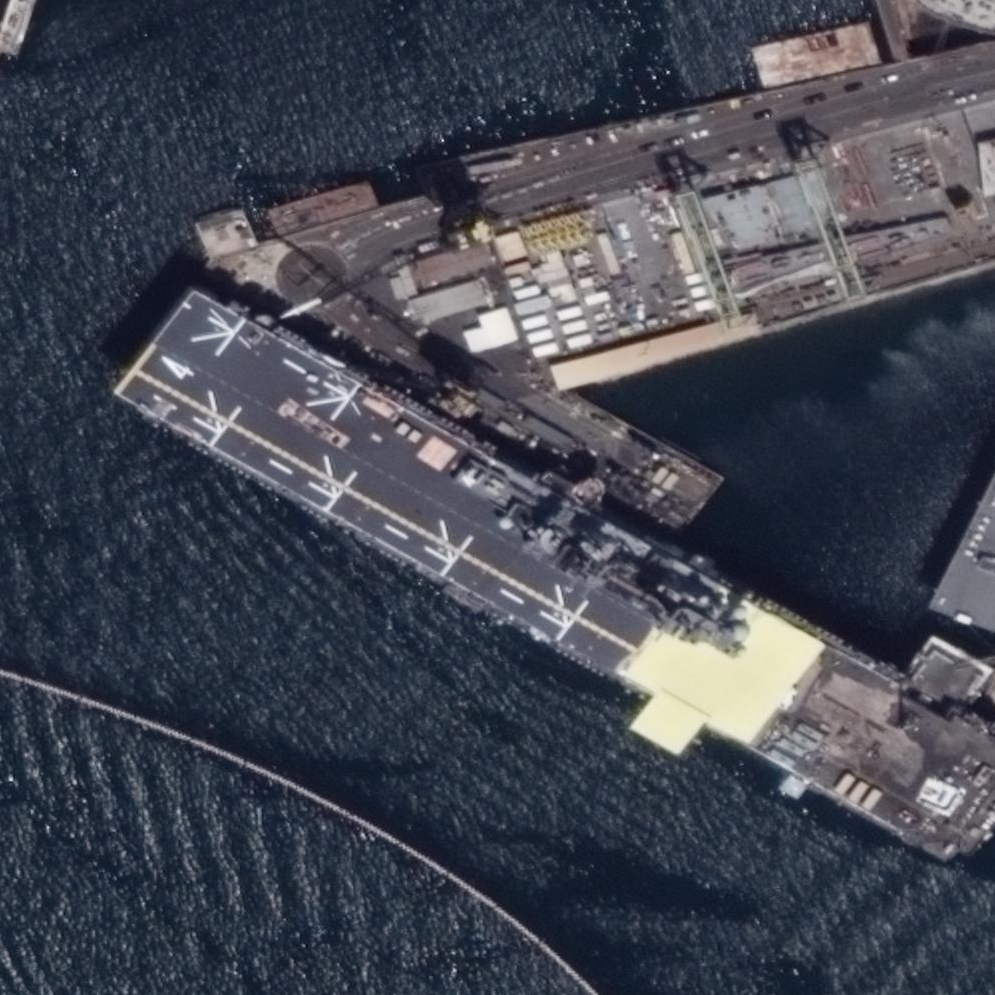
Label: assault